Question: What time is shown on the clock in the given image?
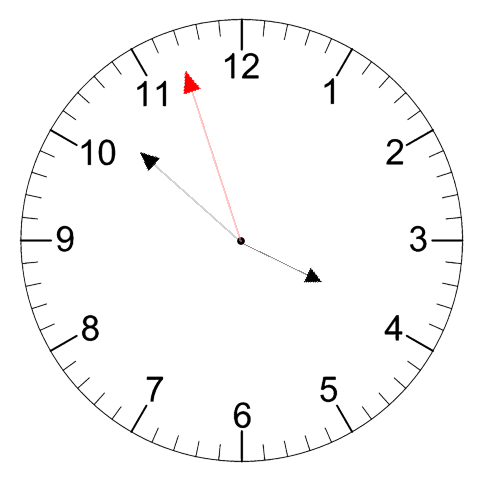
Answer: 03:51:57